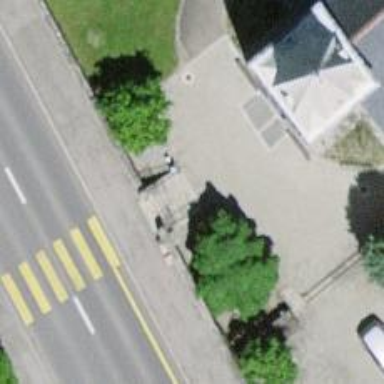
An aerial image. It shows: Road with steps.